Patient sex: M
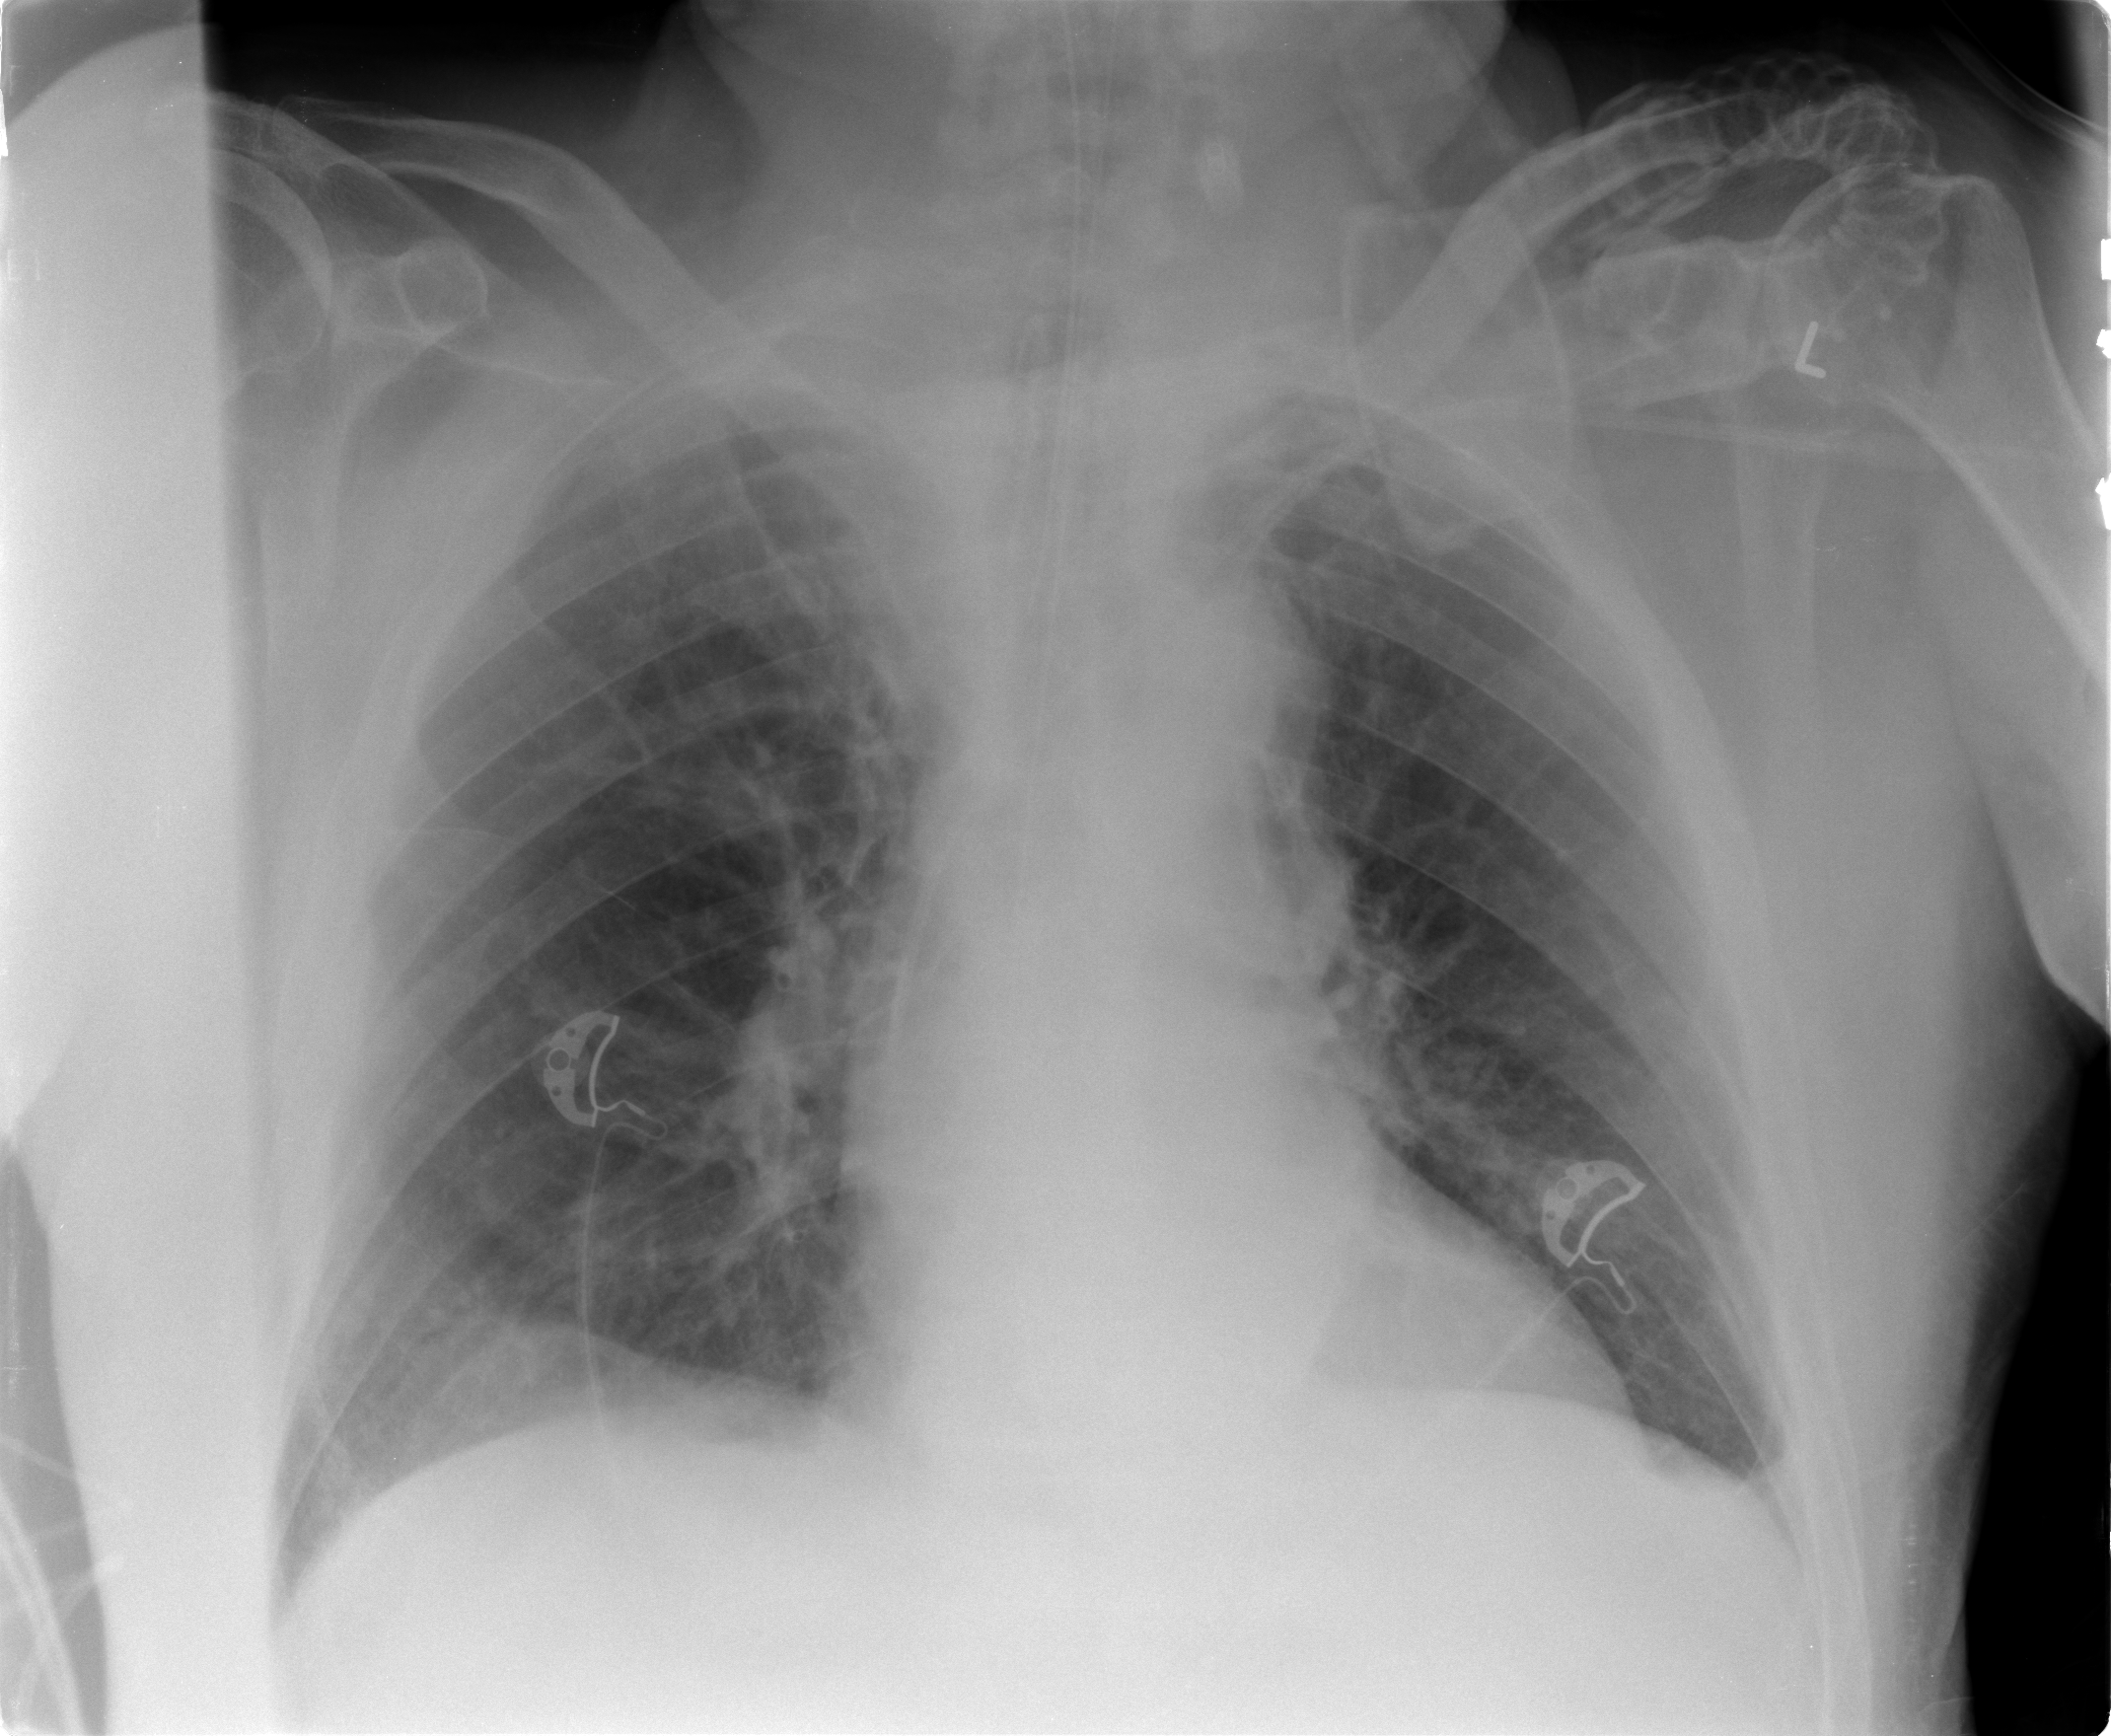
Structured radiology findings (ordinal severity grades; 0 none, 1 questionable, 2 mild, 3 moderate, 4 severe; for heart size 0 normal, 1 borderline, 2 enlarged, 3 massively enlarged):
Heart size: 2
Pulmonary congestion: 1
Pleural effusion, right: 0
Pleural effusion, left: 0
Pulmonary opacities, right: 0
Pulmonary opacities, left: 0
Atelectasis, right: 2
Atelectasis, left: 2